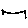
Label: line